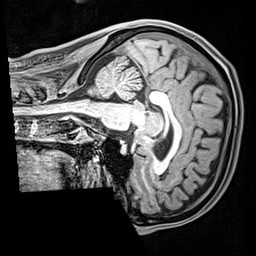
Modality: T1w
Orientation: sagittal
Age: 35
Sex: female
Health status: healthy
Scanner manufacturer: siemens
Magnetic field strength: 3 T
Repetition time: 2.4 s
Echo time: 0.00217 s